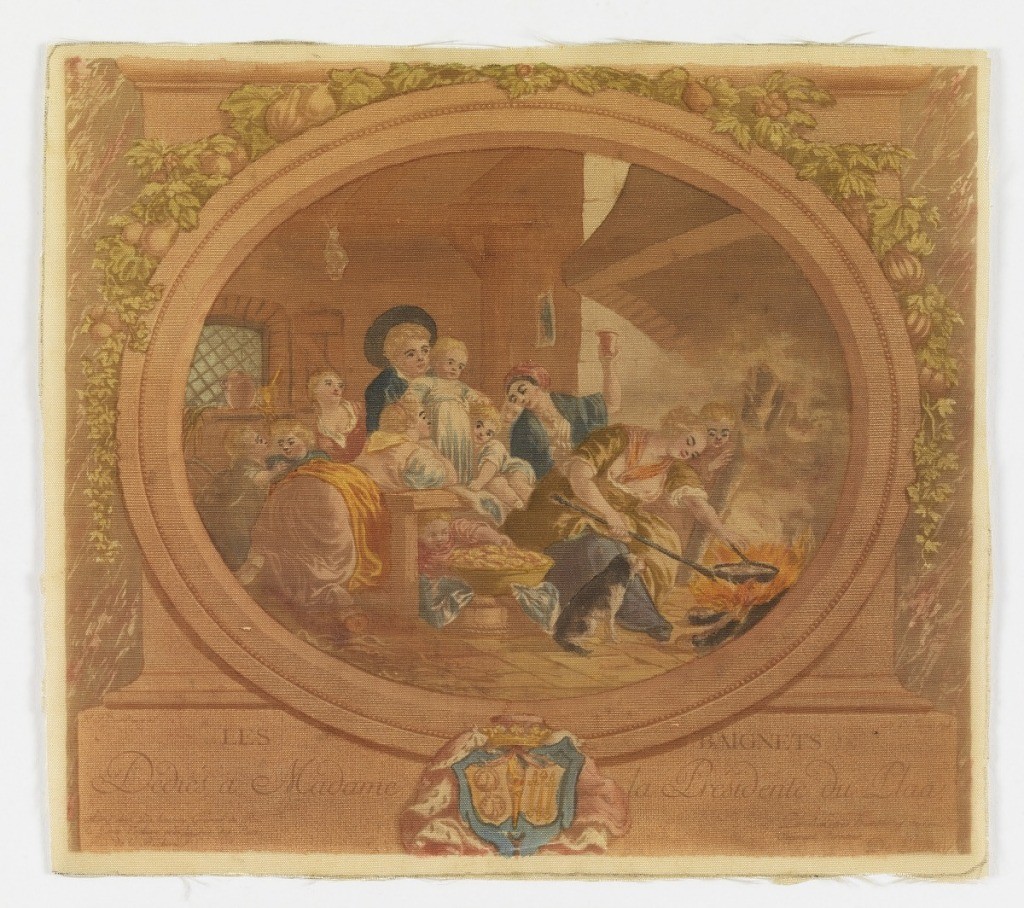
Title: Picture
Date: late 18th–mid- 19th century
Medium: silk Technique: printed, painted on plain weave
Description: Cotton with polychrome printing showing a seventeenth-century style genre scene within a cartouche. A women cooks beignets (fritters) over an open fire, surrounded by children.  Above, a fruit vine; below, a crowned coat of arms.